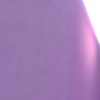
Label: sunburn